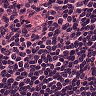
Metastatic tissue present: no